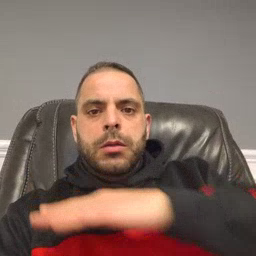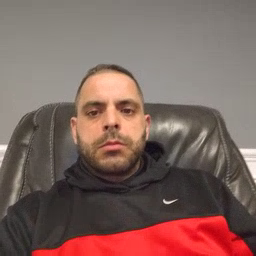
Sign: table